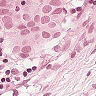
Metastatic tissue present: yes